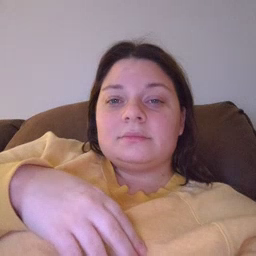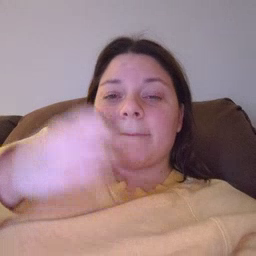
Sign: many